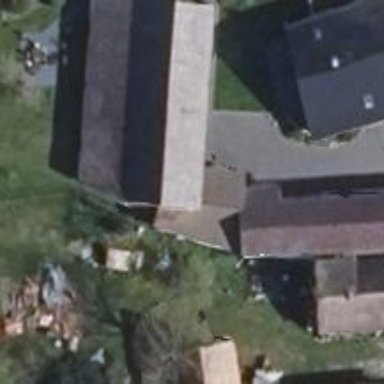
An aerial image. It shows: Gabled building with roof oriented along its structure.